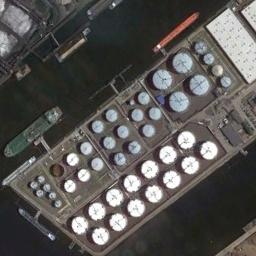
Label: storage tanks